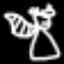
Label: angel